Question: I need help to draq a graph with jqplot. The graph is simple, but jqplot make it complicated.
I need to get a graph like this:

.
with some improvements:
The colors are defined here:
'''
graphColors = ['#048ff1', '#79b924', '#ffa600', '#ef5257', '#7b279b', '#8ff104',
'#b92479', '#5257ef', '#279b7b', '#f1048f', '#00ffa6', '#9b7b27']
'''
Some render options are here:
'''
seriesDefaults: {
seriesColors: graphColors,
renderer: $.jqplot.BarRenderer,
rendererOptions: { barDirection: 'vertical' }
},
axes: {
yaxis: {
renderer: $.jqplot.CategoryAxisRenderer,
ticks: [ /* to be filled in automatically */ ]
},
xaxis: {
min: 0
}
}
'''
and the data I need to render is here:
'''
//in the image I used instead of letters '1'
data = [[['a', 1112]],
[['b', 1127]],
[['c', 822]],
[['d', 1039]]
];
'''
Questions:
1. How to set for each bar a label ('a', 'b', 'c', 'd' etc)?
2. How to move the series to start from left (and not in the middle as now, of course with a small margin on left?
3. The values on y axis, values bigger than 1000 are rendered over the graph lines. How to set a space between axis values and graph?
4. The graph I want to draw is simple. It is possible to obtain the same result without using series? All I want is a bar graph with each bar having a distinct color and displaying a specific label?
Thank you.
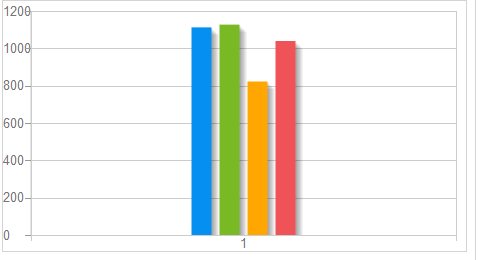
Answer: See code and comments below. Fiddle <URL>.
Item 2 on your list, I'm unclear about, if you push the plot to the left, you have empty white space on the right. It's better to let the plot fill all the available space.
'''
$(document).ready(function(){
var graphColors = ['#048ff1', '#79b924', '#ffa600', '#ef5257', '#7b279b', '#8ff104',
'#b92479', '#5257ef', '#279b7b', '#f1048f', '#00ffa6', '#9b7b27'];
var data = [
[1112],
[1127],
[822],
[1039]];
var ticks = ['This is how to tick'];
plot2 = $.jqplot('chart1', data, {
seriesColors: graphColors,
seriesDefaults: {
renderer:$.jqplot.BarRenderer
},
axesDefaults:{pad: 1.3}, // Item 2, increase this padding so labels are cut off
// Item 4, no, jqplot treats each differently colored bar as a series, so you must provide series options
series:[
{pointLabels:{show:true,labels:['a']}}, // Item 1, the label for each bar is the "labels" array
{pointLabels:{show:true,labels:['b']}},
{pointLabels:{show:true,labels:['c']}},
{pointLabels:{show:true,labels:['d']}}
],
axes: {
xaxis: {
renderer: $.jqplot.CategoryAxisRenderer,
ticks: ticks // comment this out for "autoticks"
}
}
});
});
'''